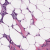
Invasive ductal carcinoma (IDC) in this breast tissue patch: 1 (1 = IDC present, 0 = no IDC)